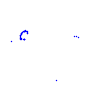
Particle: proton